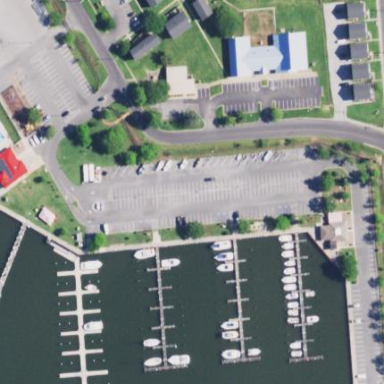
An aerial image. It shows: Parking space.